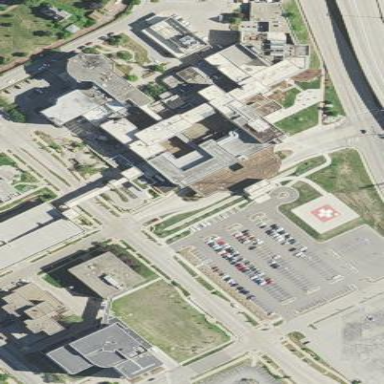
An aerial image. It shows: Hospital providing healthcare services.